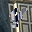
Label: 4